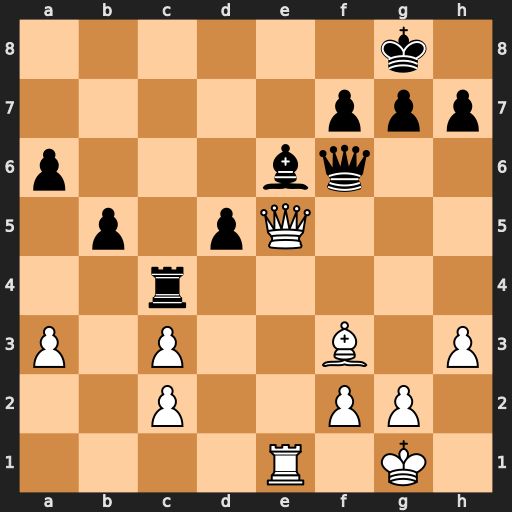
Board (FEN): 6k1/5ppp/p3bq2/1p1pQ3/2r5/P1P2B1P/2P2PP1/4R1K1
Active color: w
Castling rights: -
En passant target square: -
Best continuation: Qb8+ Rc8 Qxc8+ Bxc8 Re8#